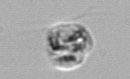
Label: Amoeba